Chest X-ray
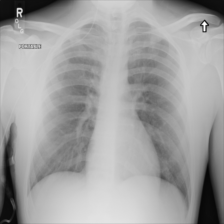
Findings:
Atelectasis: negative
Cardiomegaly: negative
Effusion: negative
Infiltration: negative
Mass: negative
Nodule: negative
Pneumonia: negative
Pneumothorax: negative
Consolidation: negative
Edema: negative
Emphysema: negative
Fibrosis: negative
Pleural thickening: negative
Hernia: negative